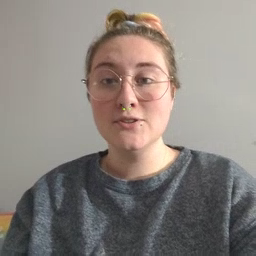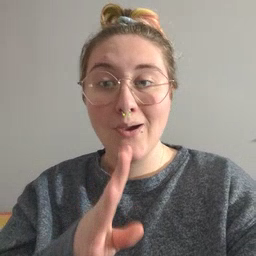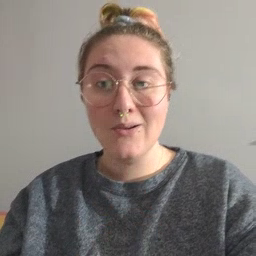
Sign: talk